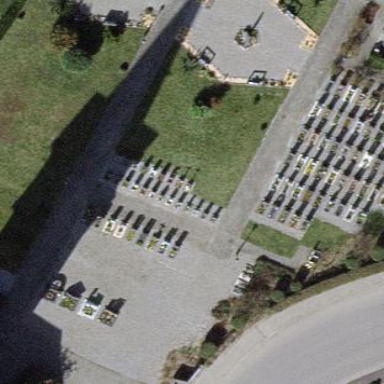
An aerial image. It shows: Cemetery.